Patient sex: M
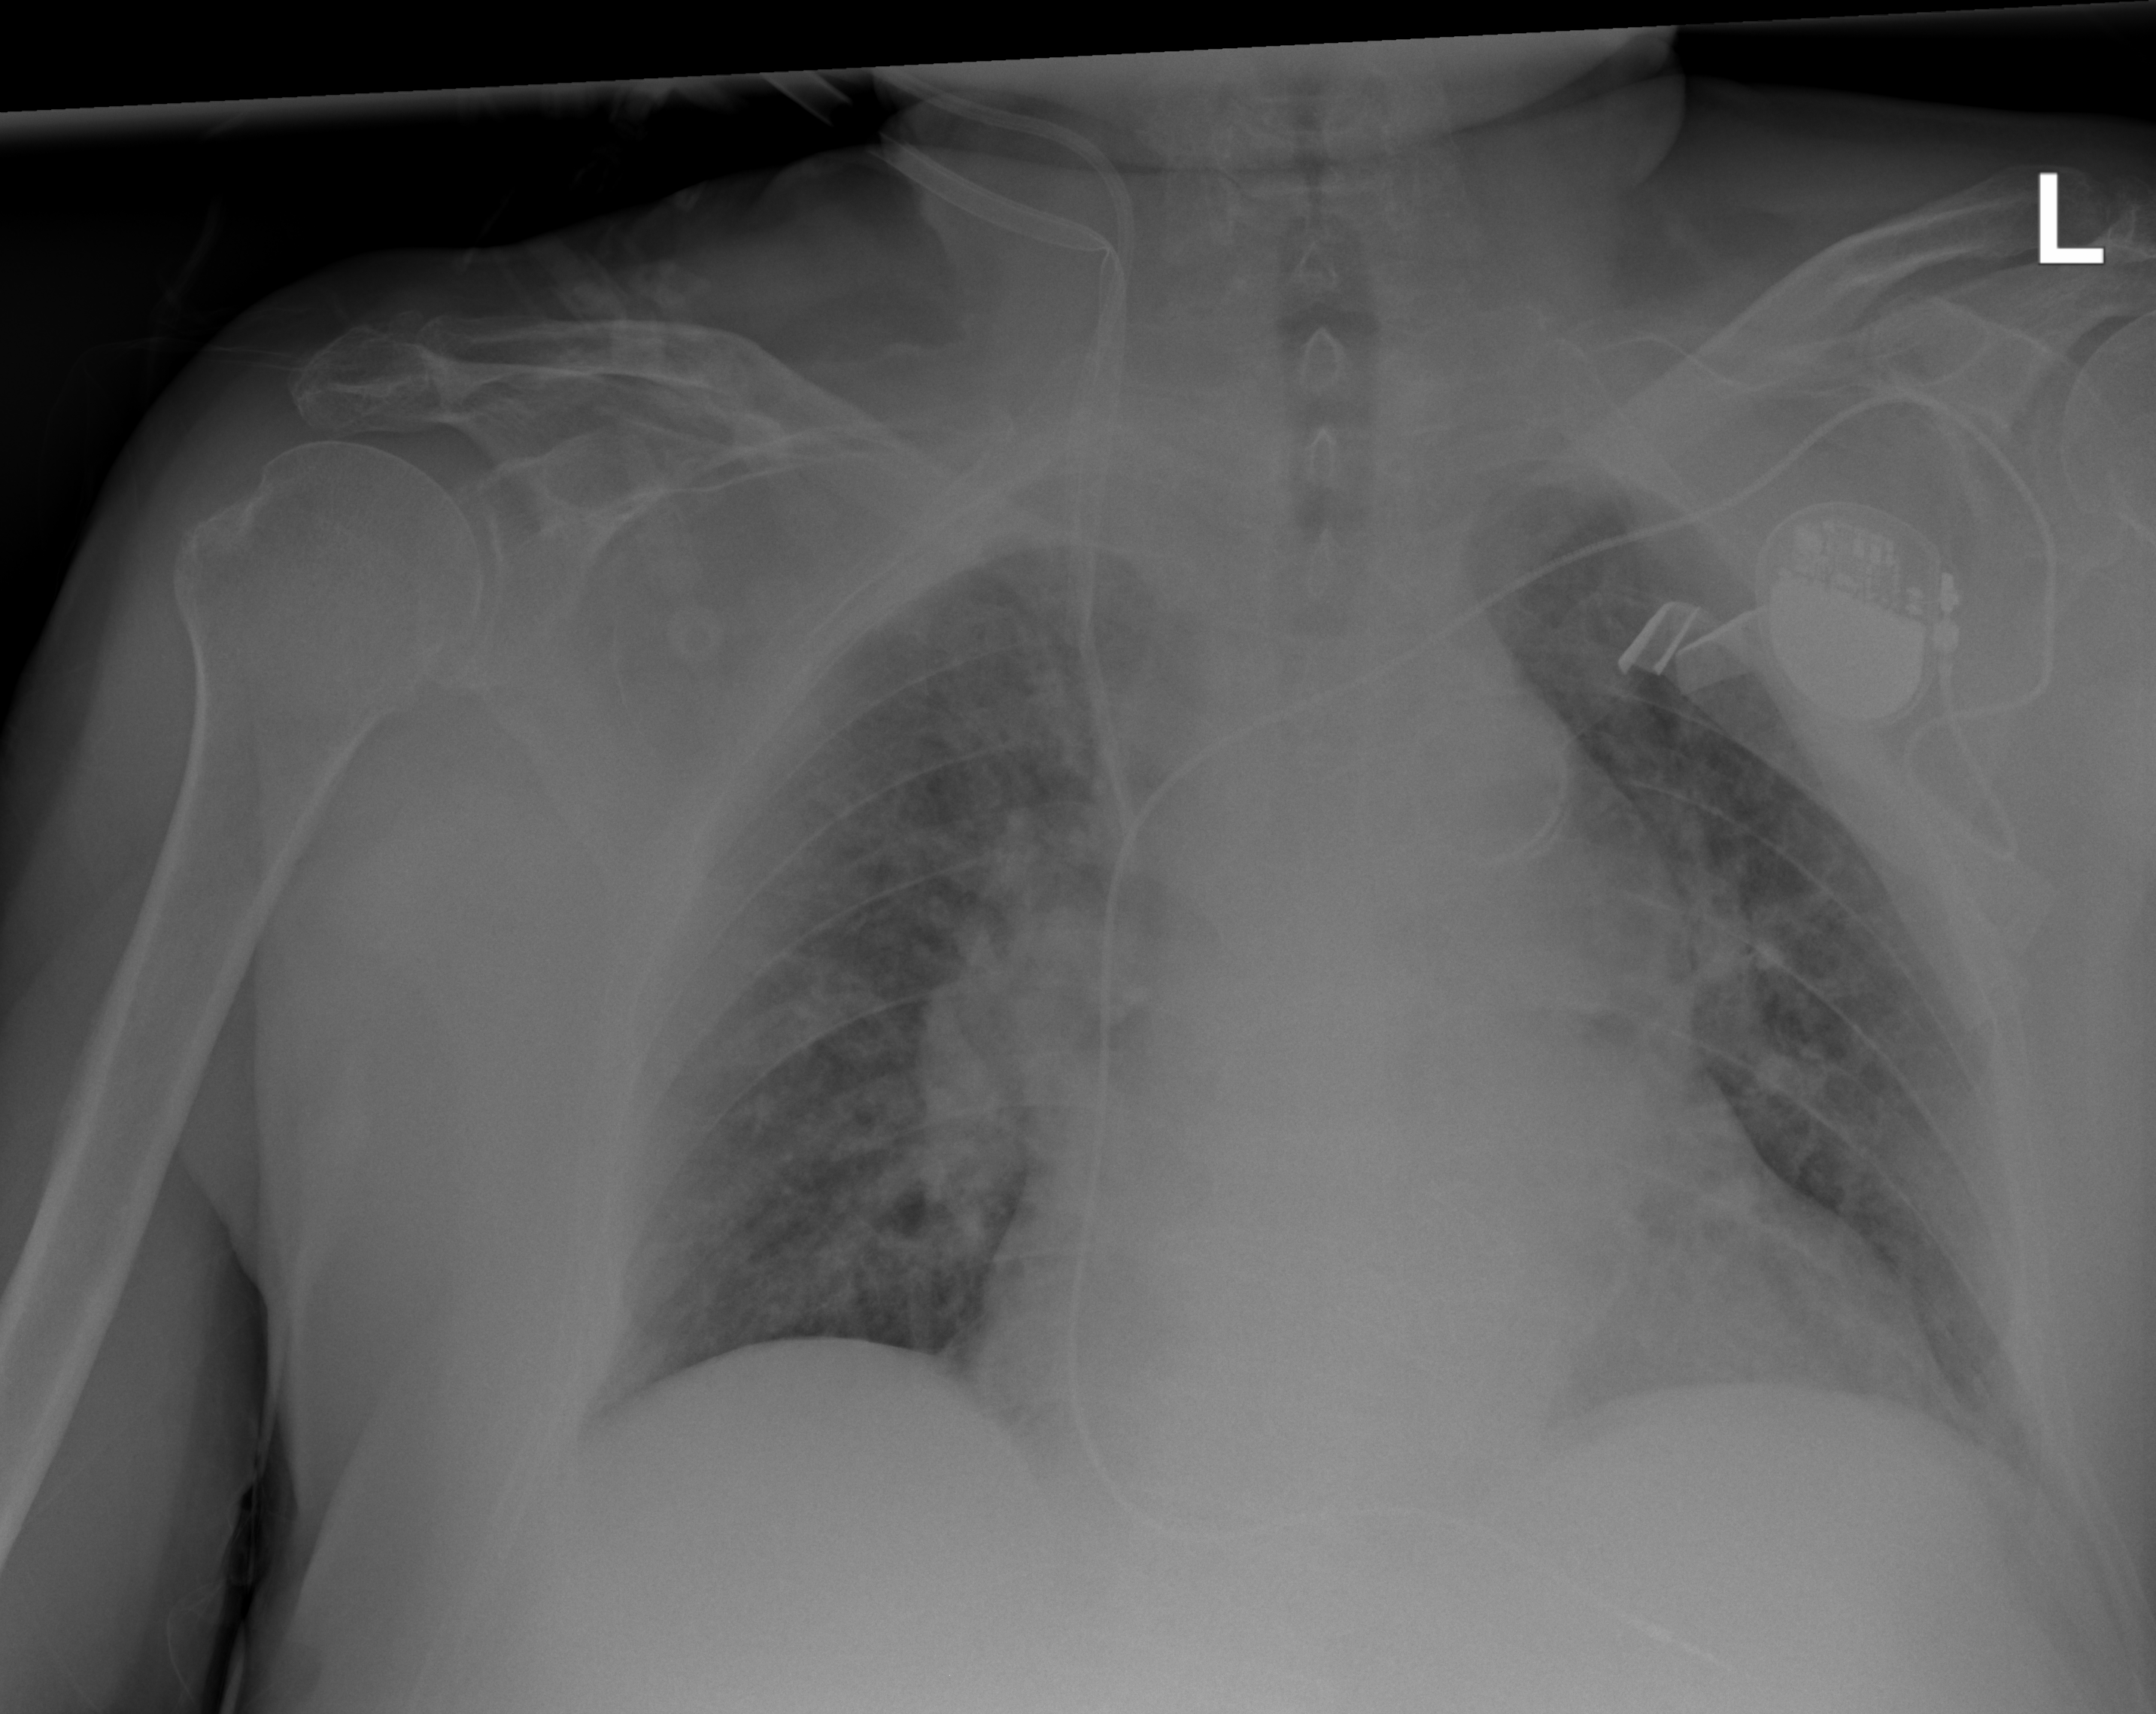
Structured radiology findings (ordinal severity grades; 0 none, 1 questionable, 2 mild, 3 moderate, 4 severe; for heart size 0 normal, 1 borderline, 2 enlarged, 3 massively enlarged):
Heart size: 2
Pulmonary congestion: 3
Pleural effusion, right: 0
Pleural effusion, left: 0
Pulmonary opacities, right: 0
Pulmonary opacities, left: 0
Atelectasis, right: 0
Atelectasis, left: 0